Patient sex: M
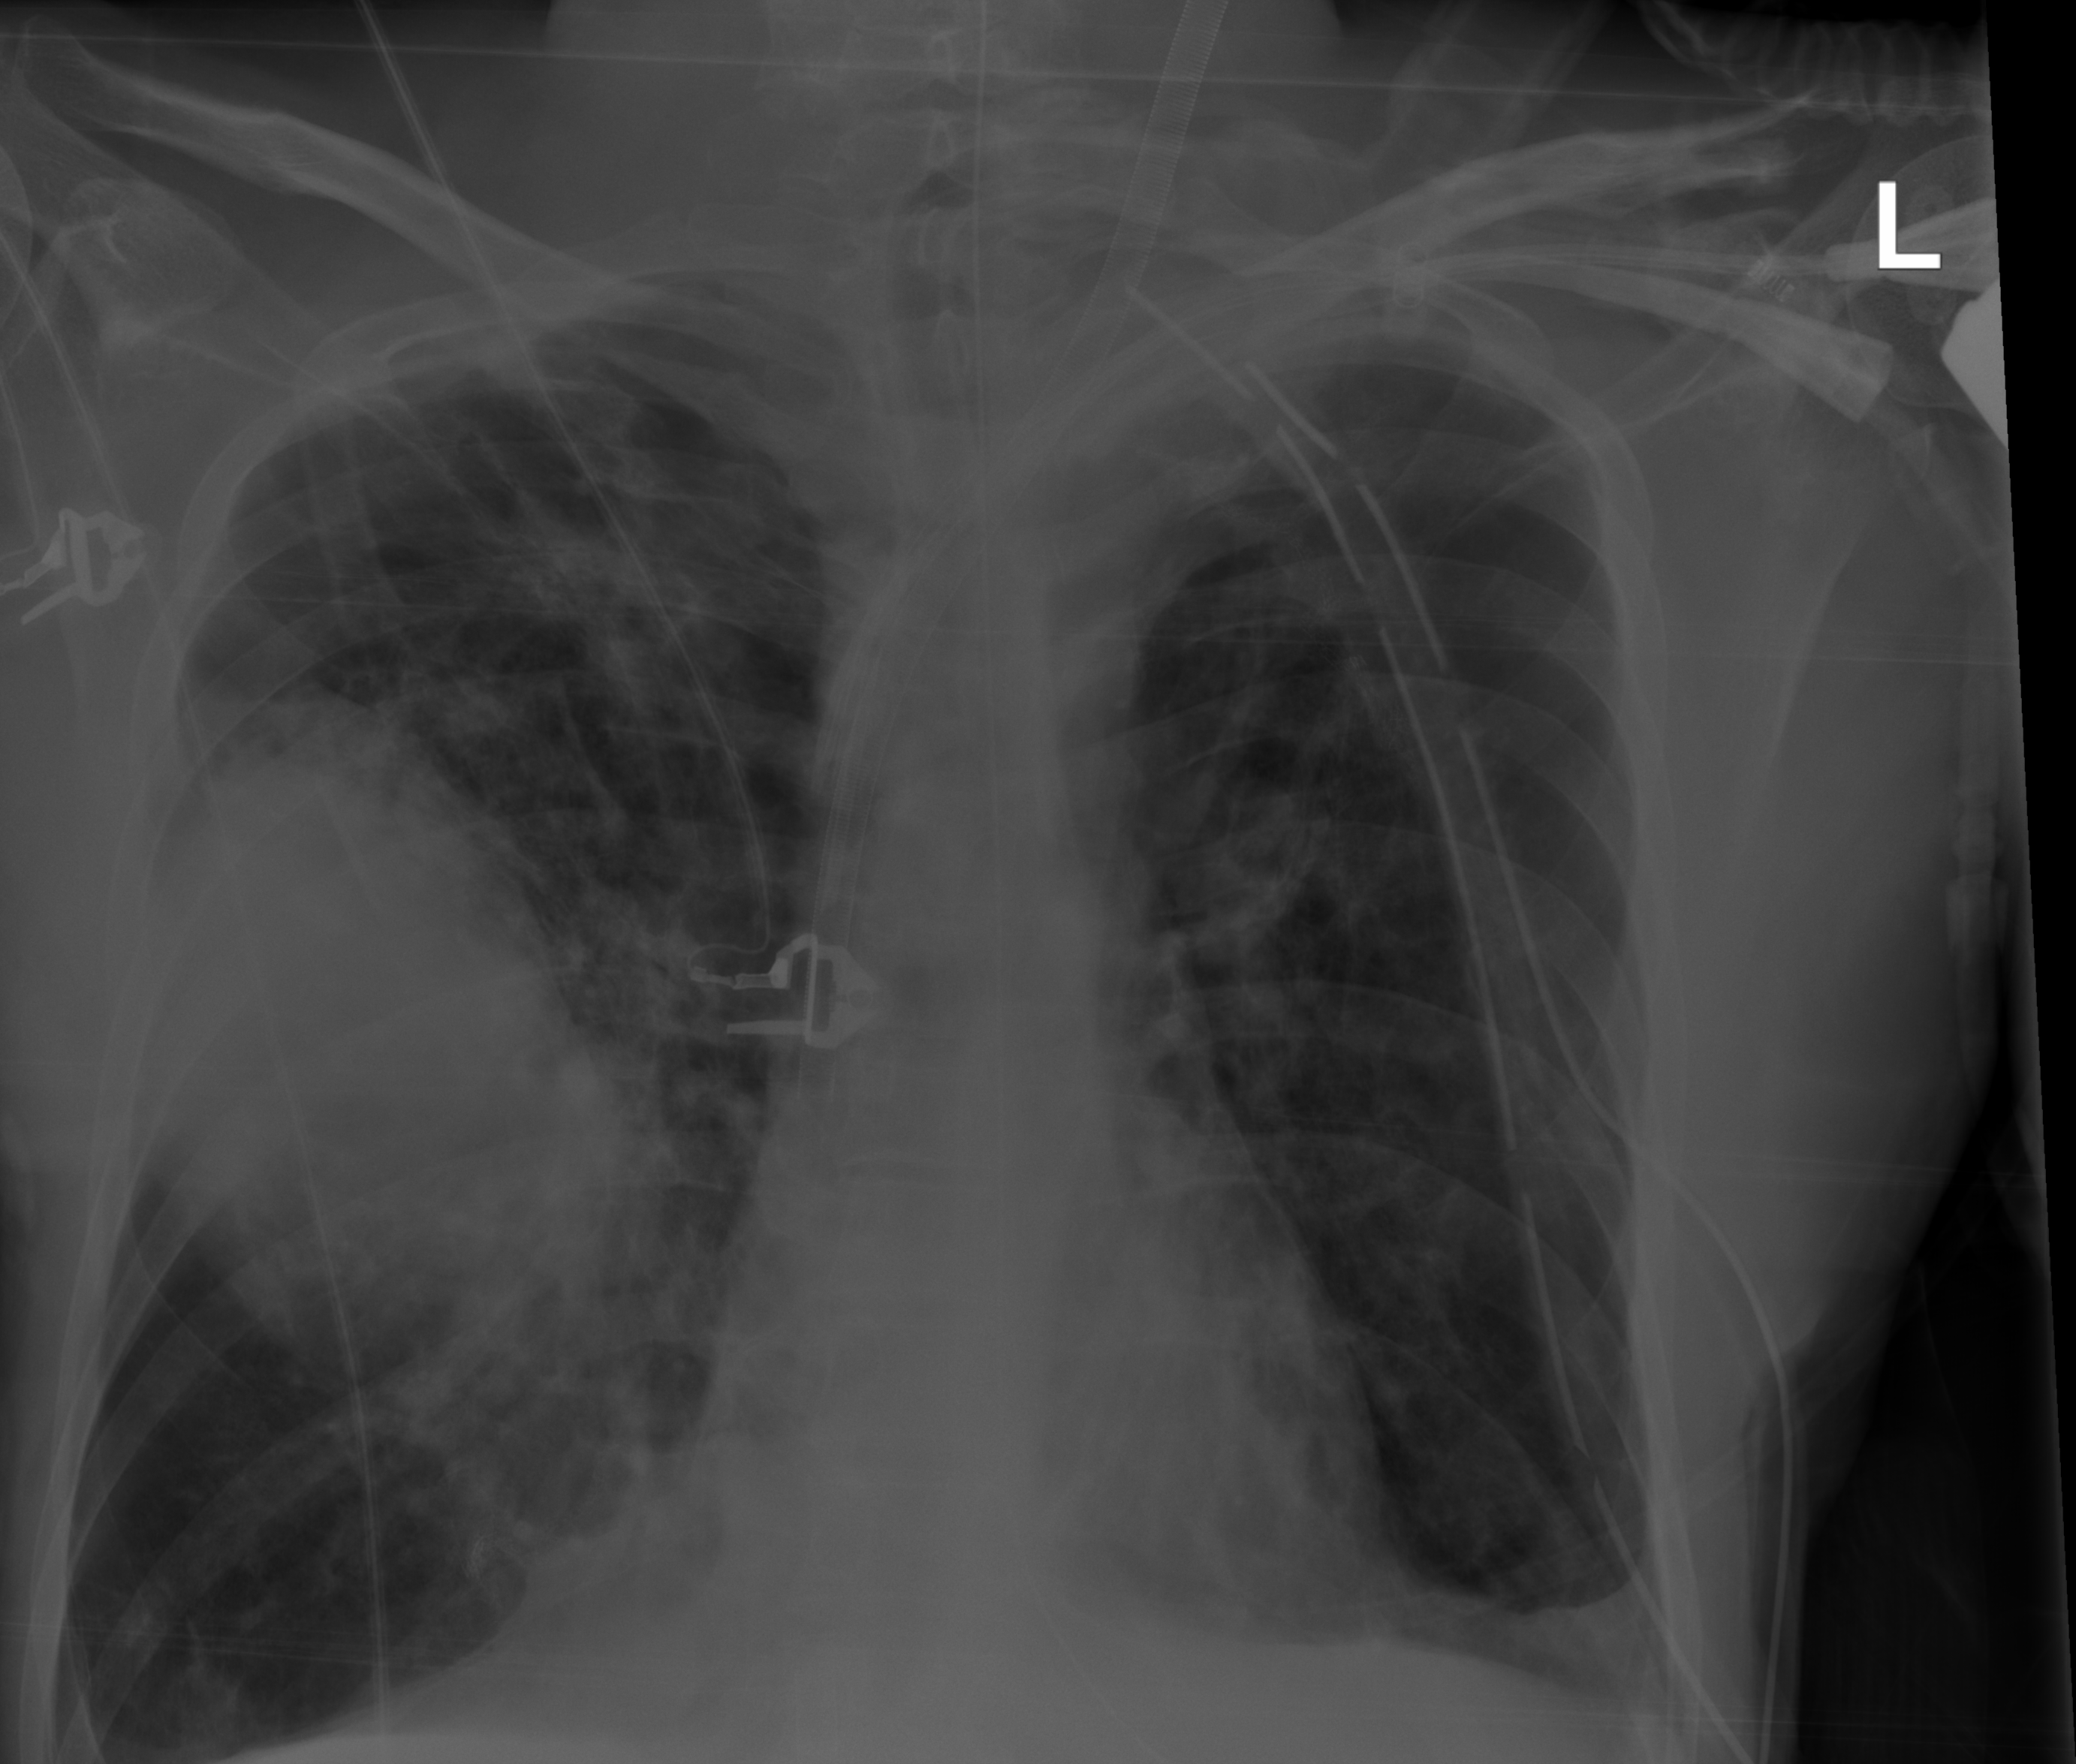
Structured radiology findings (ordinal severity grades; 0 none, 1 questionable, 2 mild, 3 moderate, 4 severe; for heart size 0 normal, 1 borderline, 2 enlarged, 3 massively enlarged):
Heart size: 0
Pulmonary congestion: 0
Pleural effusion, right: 0
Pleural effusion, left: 2
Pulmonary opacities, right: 0
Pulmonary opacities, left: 0
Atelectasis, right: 3
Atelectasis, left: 2